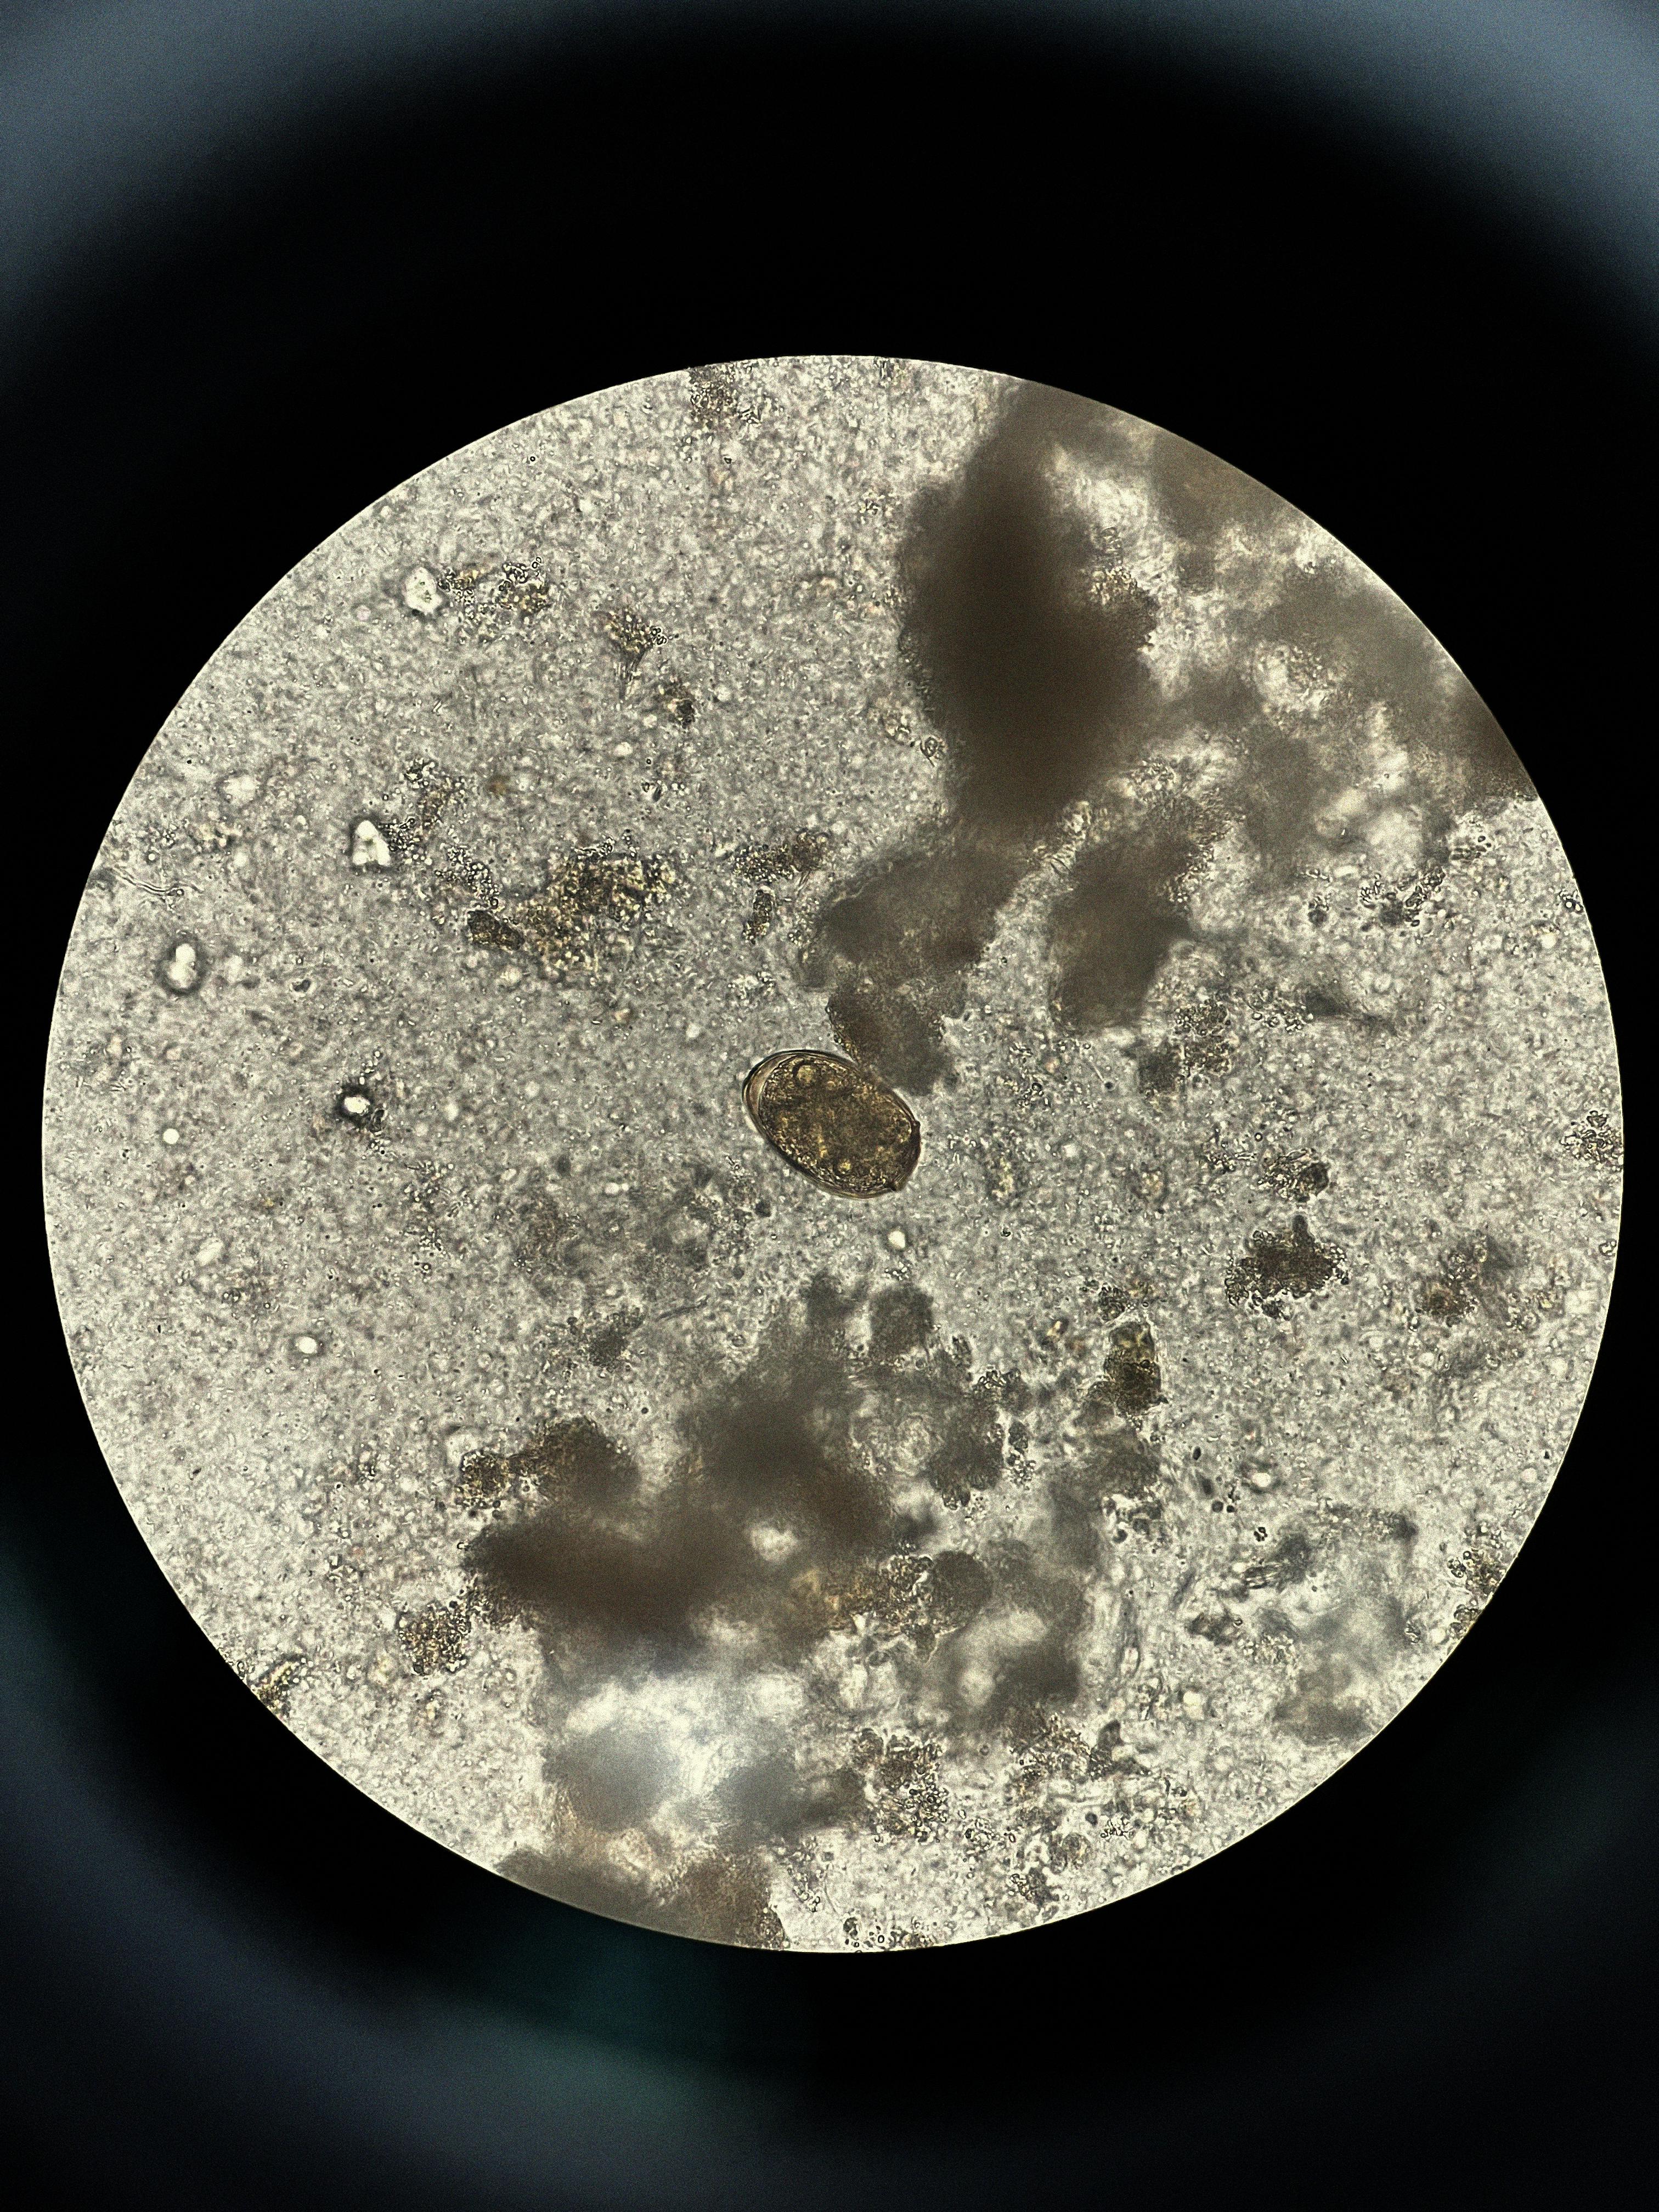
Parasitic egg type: Paragonimus spp